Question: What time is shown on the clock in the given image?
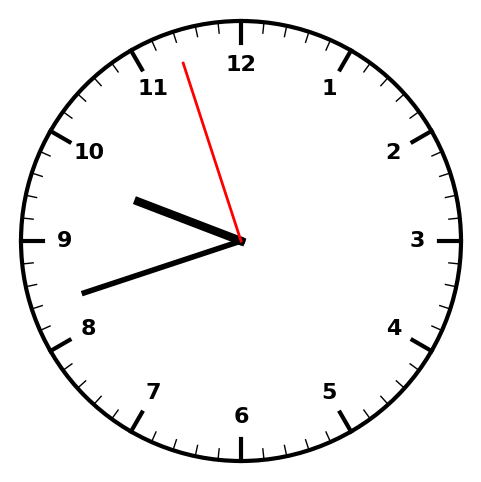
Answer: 09:41:57